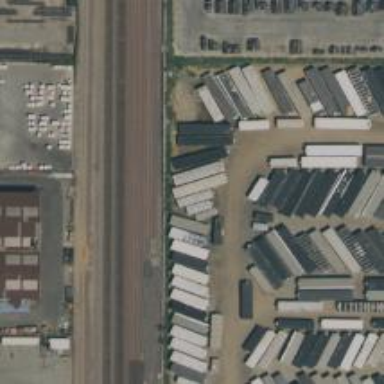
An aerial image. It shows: Railway siding with rails.